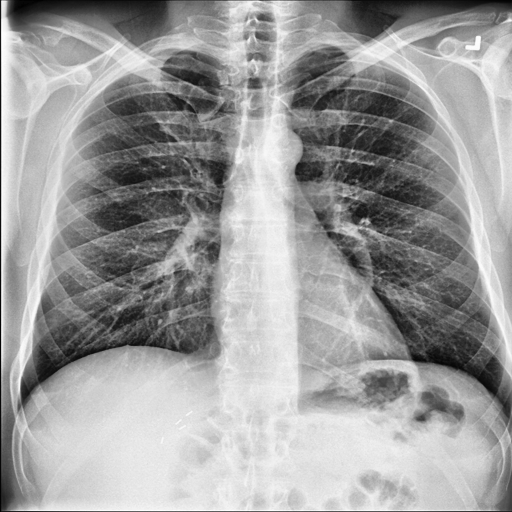
Finding: NORMAL